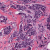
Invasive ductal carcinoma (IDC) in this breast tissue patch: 1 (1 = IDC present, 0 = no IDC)